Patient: sex F, age 53
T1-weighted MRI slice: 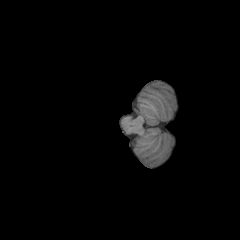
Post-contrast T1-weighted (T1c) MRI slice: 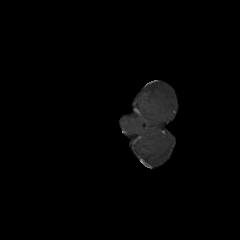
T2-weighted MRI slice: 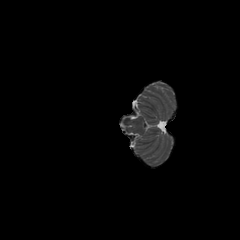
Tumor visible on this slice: no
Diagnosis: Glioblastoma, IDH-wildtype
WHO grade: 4